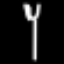
Label: fork